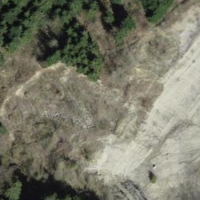
EUNIS habitat code: 44
Species observed at this site:
Tussilago farfara